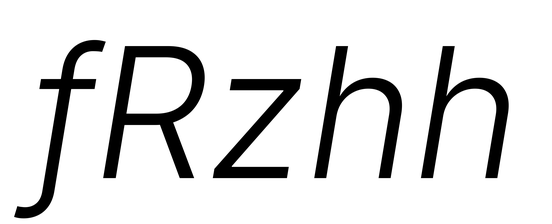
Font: Inter-Italic_Light_Italic